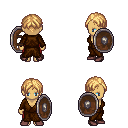
a pixel art fantasy rpg character, female body template, human, tanned skin, brown robe, red pants, light blonde parted hairstyle, bracelets, maroon shoes, shield, four views (front, back, left, right), 2x2 character sprite sheet, small pixel art, hard edges, no anti-aliasing